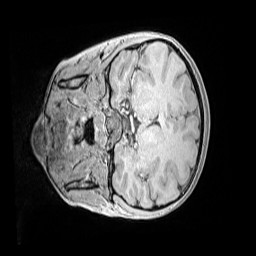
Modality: MP2RAGE
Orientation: coronal
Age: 11
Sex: female
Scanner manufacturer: siemens
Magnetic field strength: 3 T
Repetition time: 4 s
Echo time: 0.00299 s